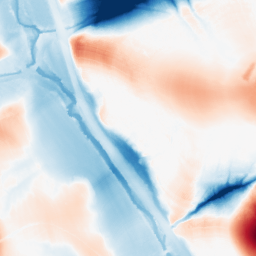
Category: morphological
Decomposition family: tophat_combined
Decomposition parameters: size: 50
Upsampling method: quartic
Upsampling parameters: scale: 2
Upsampling scale: 2